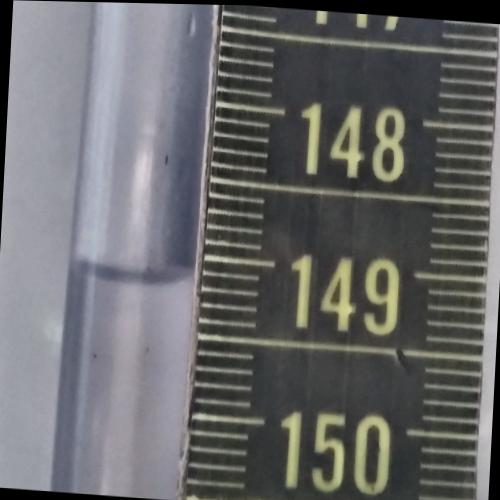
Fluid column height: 149.2 cm